Question: In InDesign's GREP search I'm trying to get parts of a text field which was filled with a CSV (file using '#' as delimiter). The reason I want to grep the different parts is to give each a different character style.
The Textfield content looks like this:
'''
Alpha#60x50cm#Acryl
Beta#2013#50x40cm#Ol
Gamma#2013#50x40cm#Holz
...
'''
Using
'''
^[^#]+
'''
would work fine to get the first part of each line, (which is delimited by the first hashtag)

How would Grep pattern look like to get:
- - -
In every line.
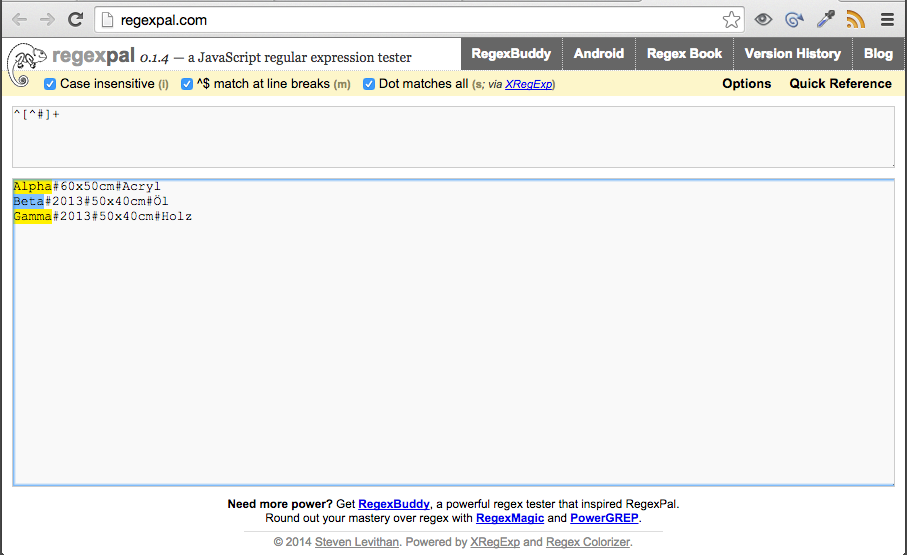
Answer: In the InDesign UI, you can
1. search for ^[^#]+ to match the contents of the first field;
2. search for (?<=#)[^#]+(?=#[^#]*#[^#]*$) to match the contents of the second field;
3. search for (?<=#)[^#]+(?=#[^#]+$) to match the contents of the third field;
4. finally, search for (?<=#)[^#]+$ to match the contents of the fourth field.
This relies on all lines having four fields (and thus 3 '#'), and will match only the text in between two '#' markers. Here is an image showing the result with these four applied as GREP styles:

As you can see, the applied attributes overlap nowhere, so everything is only marked once.
Another way is to use Javascript. All of the lines can be split on the '#' character (the command is called 'split'), and that returns an array of the text in between. However, this converts the text into a plain Javascript string, and it takes some trickery to translate the result "back" to native formatted text.